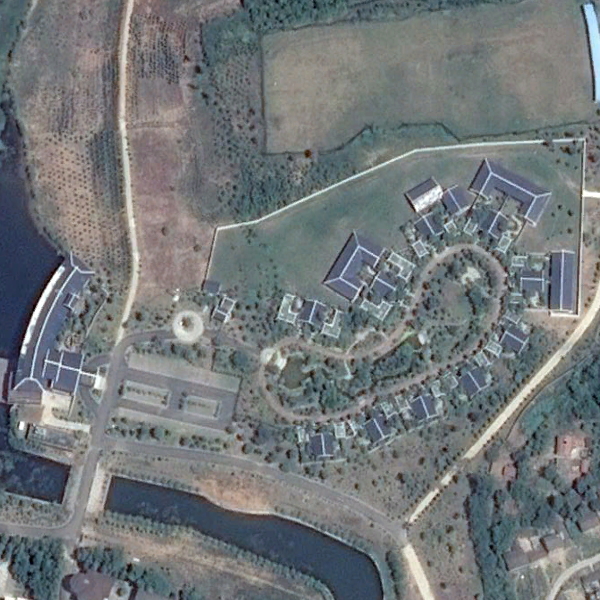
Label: Resort